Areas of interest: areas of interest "Northwest University Library"
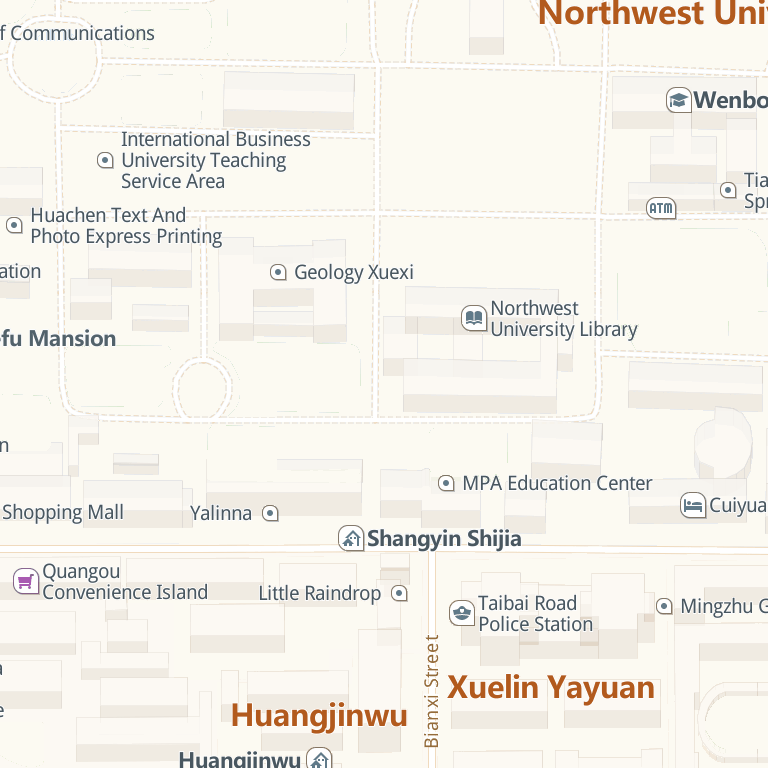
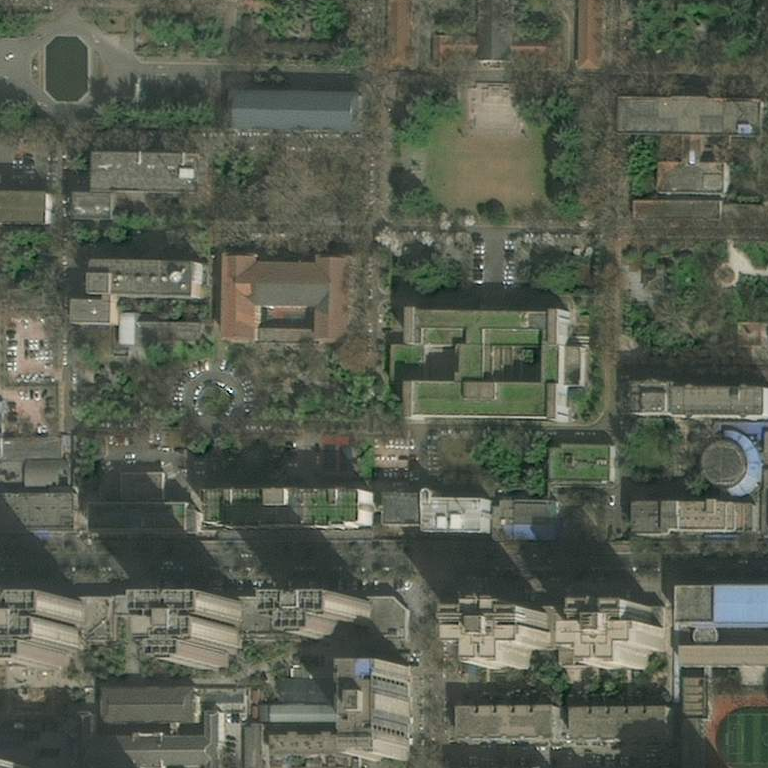